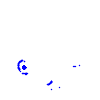
Particle: electron